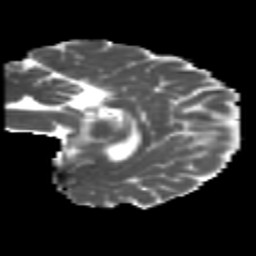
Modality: MD
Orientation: sagittal
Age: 31
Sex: female
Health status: healthy